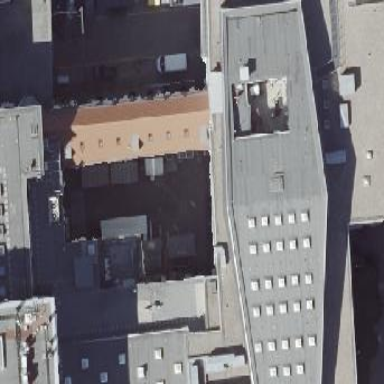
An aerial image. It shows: Part of the building is designated for commercial use.